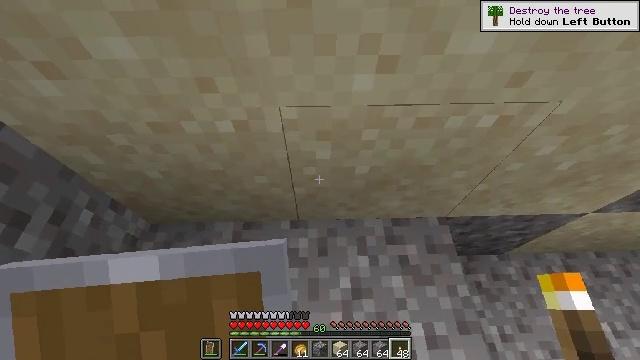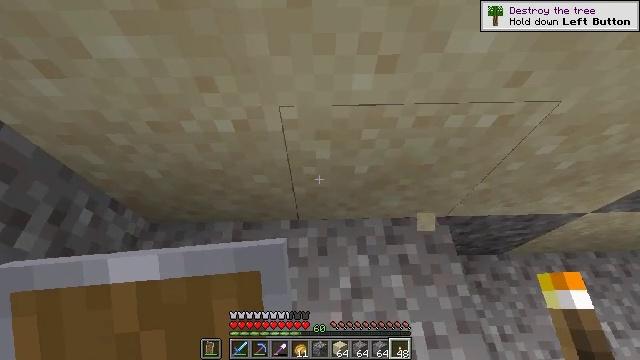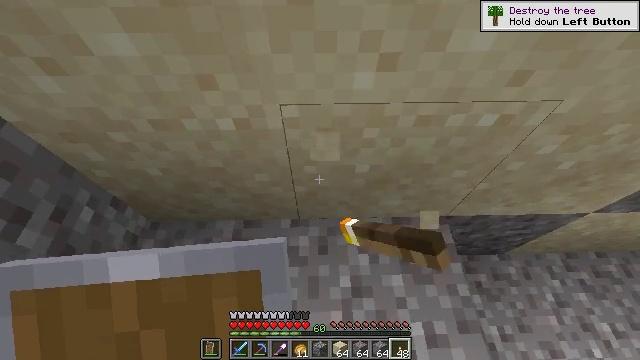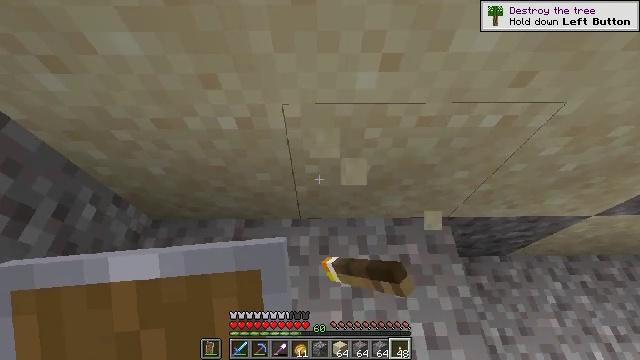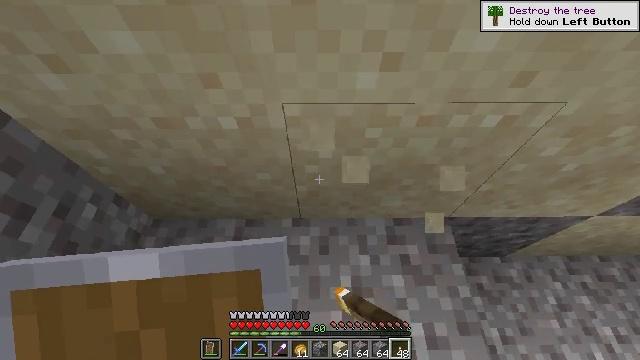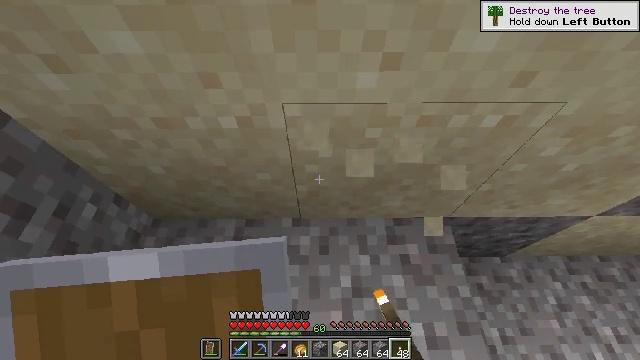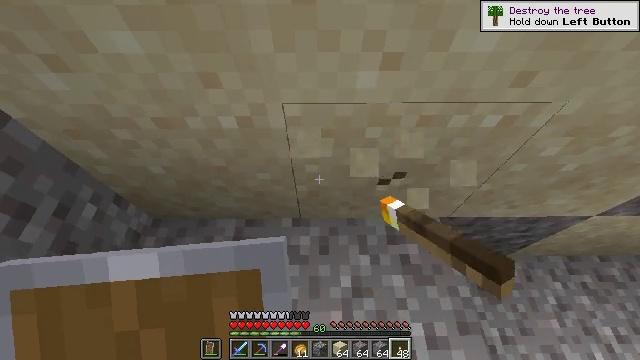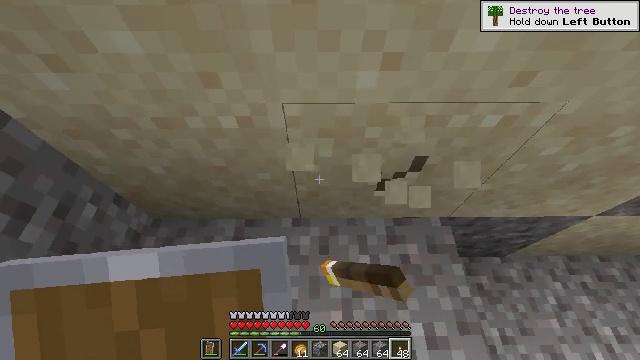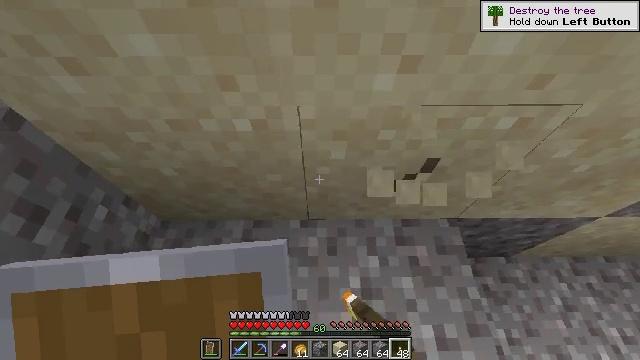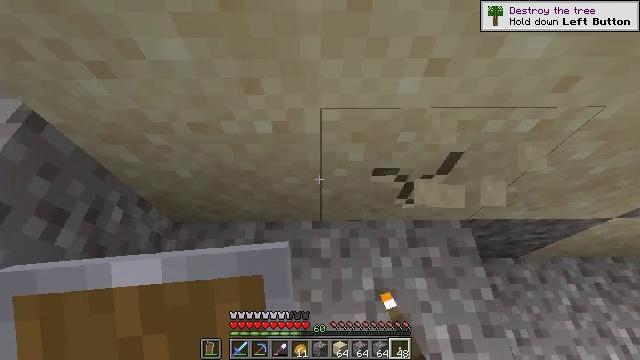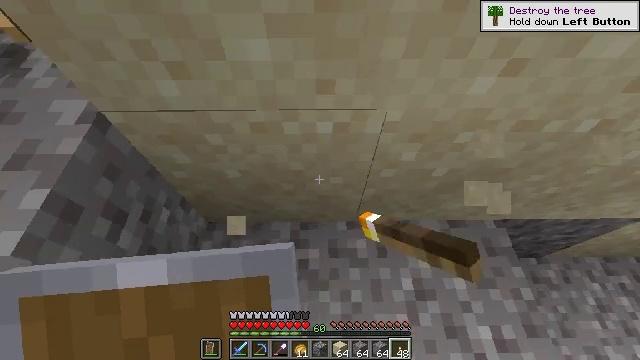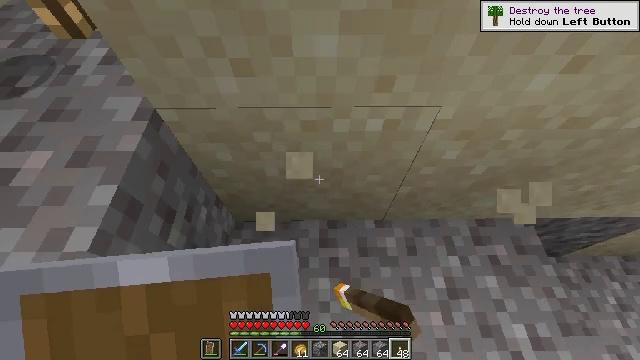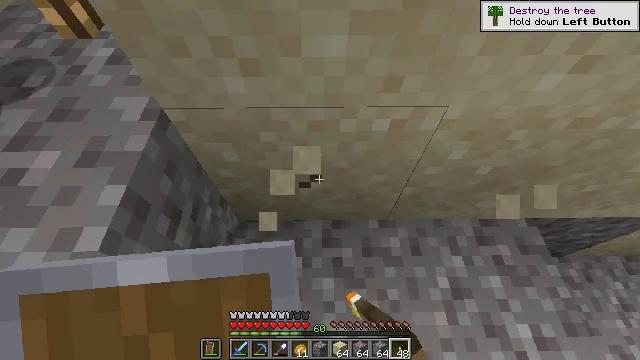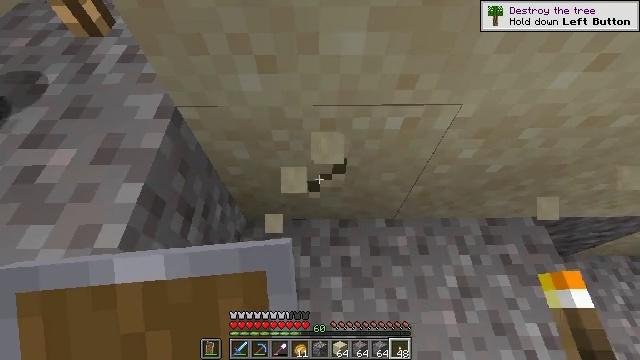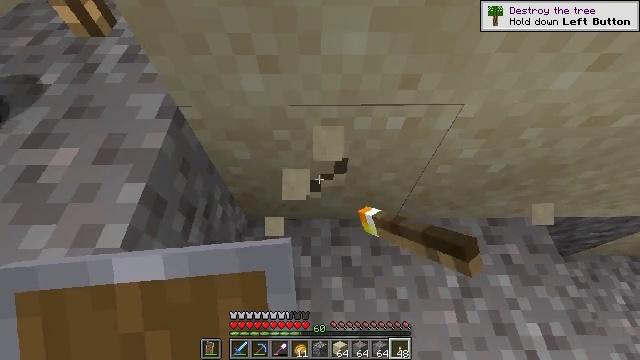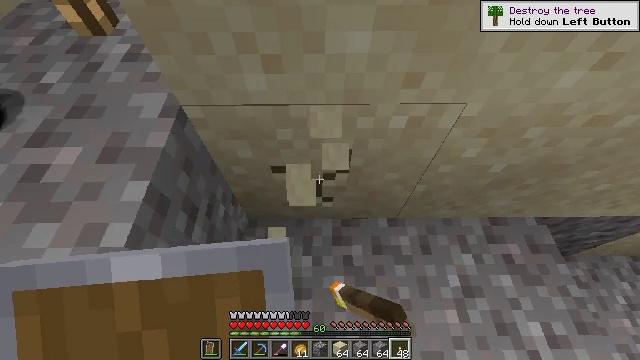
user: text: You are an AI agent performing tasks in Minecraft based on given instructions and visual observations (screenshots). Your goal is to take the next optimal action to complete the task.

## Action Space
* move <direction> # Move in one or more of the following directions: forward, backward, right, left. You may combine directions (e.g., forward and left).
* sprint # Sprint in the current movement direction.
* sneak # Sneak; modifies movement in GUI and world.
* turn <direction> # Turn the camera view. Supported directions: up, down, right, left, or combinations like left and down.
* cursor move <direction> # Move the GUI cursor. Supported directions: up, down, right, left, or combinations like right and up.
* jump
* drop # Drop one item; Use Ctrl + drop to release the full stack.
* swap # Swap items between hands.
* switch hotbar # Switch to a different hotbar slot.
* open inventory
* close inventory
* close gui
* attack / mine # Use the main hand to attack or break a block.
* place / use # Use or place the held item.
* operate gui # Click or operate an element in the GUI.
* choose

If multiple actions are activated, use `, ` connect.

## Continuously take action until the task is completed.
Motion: motion action
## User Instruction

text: Dig up some sand.
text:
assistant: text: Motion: attack / mine
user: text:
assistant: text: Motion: attack / mine
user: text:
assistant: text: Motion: attack / mine
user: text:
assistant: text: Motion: attack / mine
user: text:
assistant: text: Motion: attack / mine
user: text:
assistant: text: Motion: attack / mine
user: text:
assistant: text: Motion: attack / mine
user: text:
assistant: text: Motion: move left, attack / mine
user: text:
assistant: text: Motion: move left, attack / mine
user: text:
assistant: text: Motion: move left, attack / mine
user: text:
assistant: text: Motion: attack / mine
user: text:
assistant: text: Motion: attack / mine
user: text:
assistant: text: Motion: attack / mine
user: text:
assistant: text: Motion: attack / mine
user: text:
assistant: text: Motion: attack / mine
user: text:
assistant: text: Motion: attack / mine
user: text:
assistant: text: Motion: attack / mine
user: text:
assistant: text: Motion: attack / mine
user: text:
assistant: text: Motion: attack / mine
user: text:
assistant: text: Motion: attack / mine
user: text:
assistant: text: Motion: attack / mine
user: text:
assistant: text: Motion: attack / mine
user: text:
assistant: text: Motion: attack / mine
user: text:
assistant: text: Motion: attack / mine
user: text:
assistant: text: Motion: attack / mine
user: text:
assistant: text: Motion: attack / mine
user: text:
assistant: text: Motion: attack / mine
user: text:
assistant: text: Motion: attack / mine
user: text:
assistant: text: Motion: attack / mine
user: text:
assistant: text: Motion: use / place